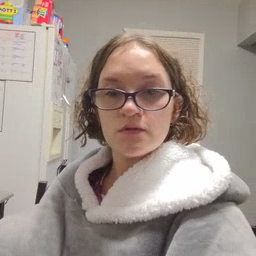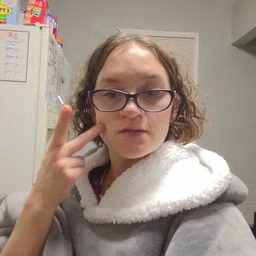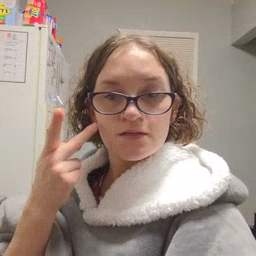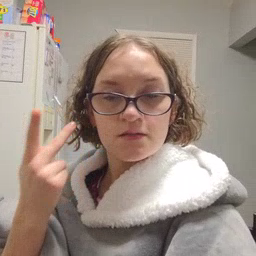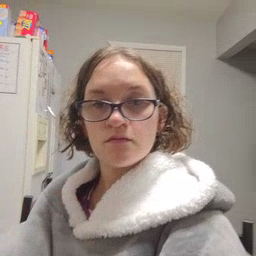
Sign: kitty